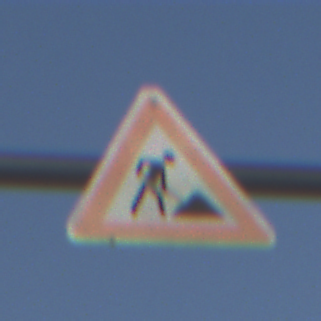
Verkehrszeichen: Arbeitsstelle
Umgebung: Outdoor, Urban
Tageszeit: SunriseSunset
Wetter: Clear
Licht: Natural
Jahreszeit: NotSpecified
Kontrast: MediumContrast